Interaction volume radius: 10 \u00c5
Interaction volume height: 20 \u00c5
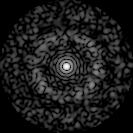
Disorder parameter: 0.8422